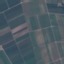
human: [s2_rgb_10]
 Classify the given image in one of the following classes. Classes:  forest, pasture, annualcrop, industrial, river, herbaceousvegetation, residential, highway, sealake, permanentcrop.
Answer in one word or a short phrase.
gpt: PermanentCrop